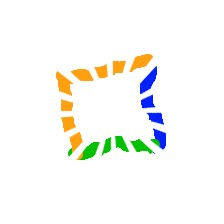
Shape: square